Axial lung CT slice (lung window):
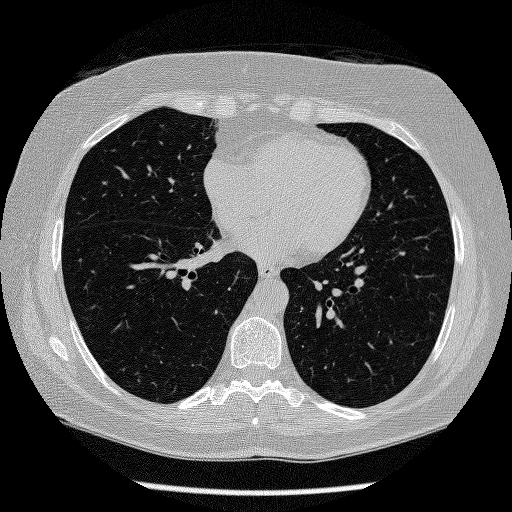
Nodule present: no